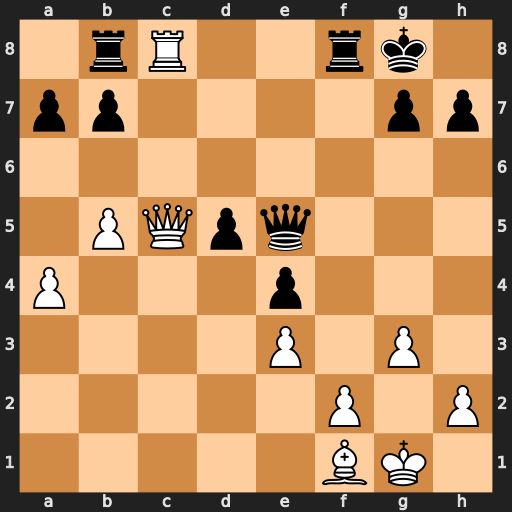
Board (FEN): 1rR2rk1/pp4pp/8/1PQpq3/P3p3/4P1P1/5P1P/5BK1
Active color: w
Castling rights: -
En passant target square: -
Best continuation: Qxf8#